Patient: sex M, age 78
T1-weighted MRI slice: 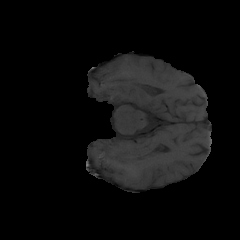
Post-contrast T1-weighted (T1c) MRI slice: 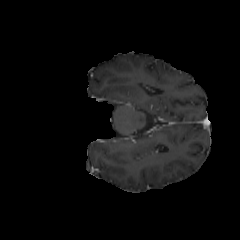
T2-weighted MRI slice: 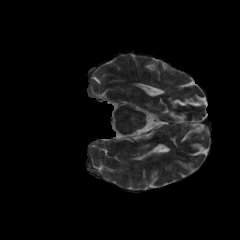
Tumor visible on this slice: no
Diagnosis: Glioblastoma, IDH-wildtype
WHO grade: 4